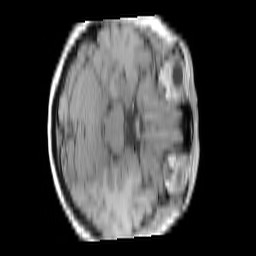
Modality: T1w
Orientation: axial
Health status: ill
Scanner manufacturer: siemens
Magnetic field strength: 3 T
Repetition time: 0.44 s
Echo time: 0.00266 s